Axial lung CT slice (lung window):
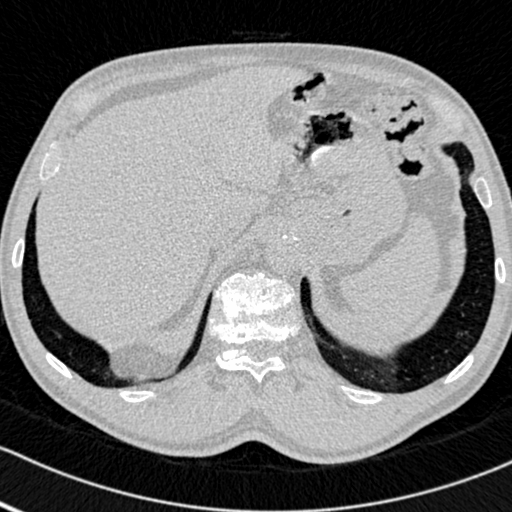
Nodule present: no